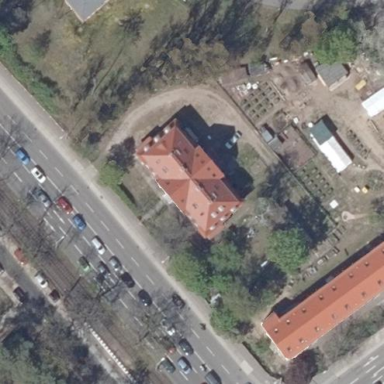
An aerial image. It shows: House with mansard roof shape.